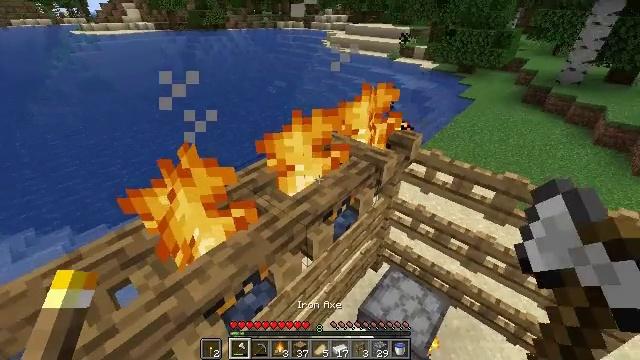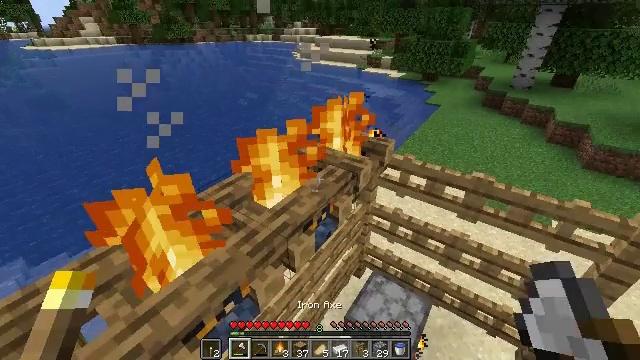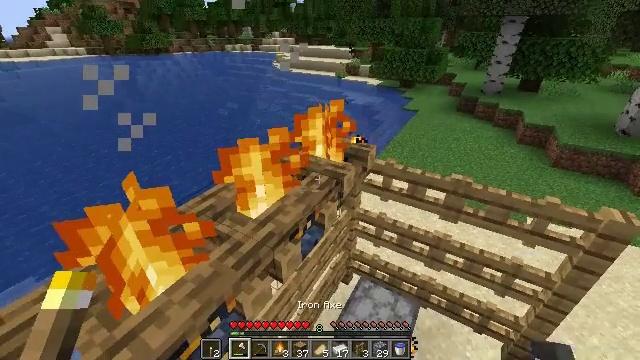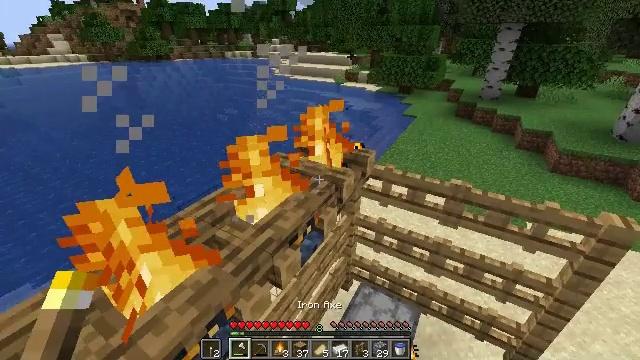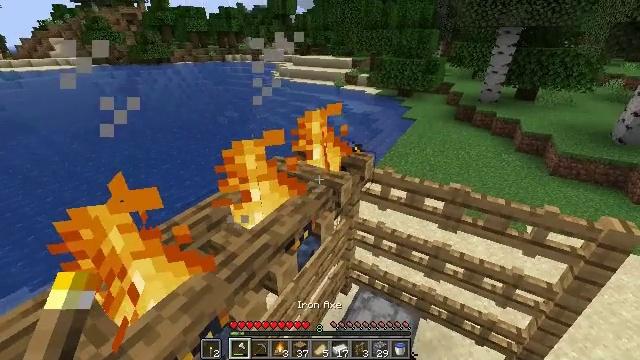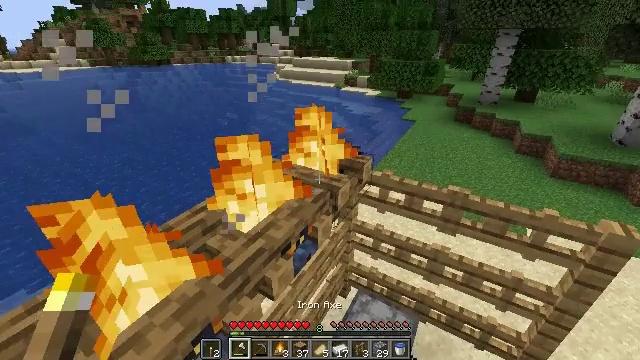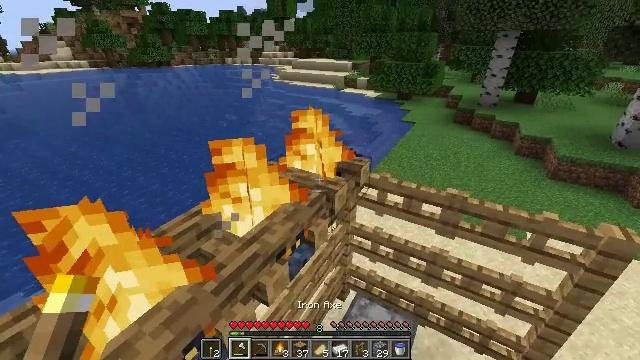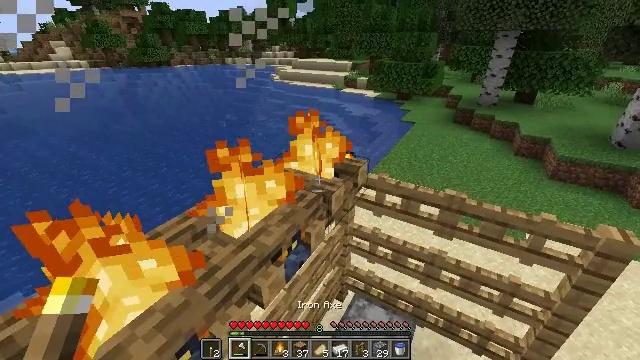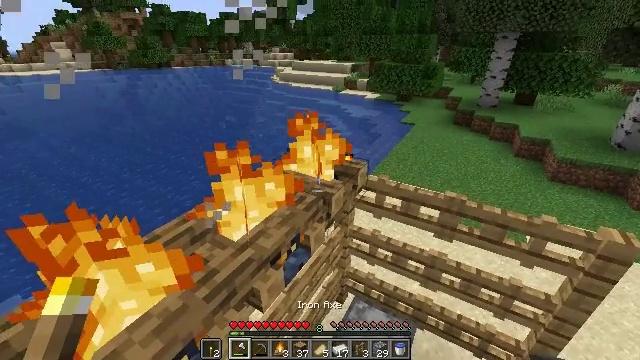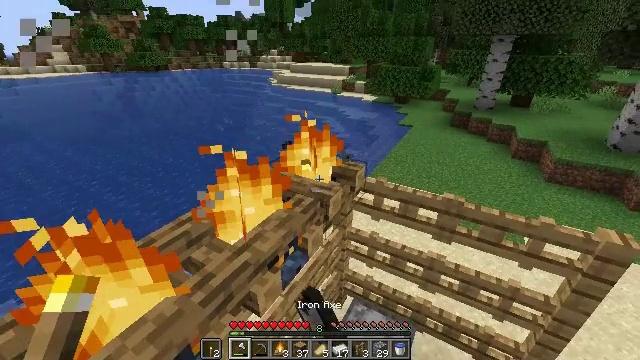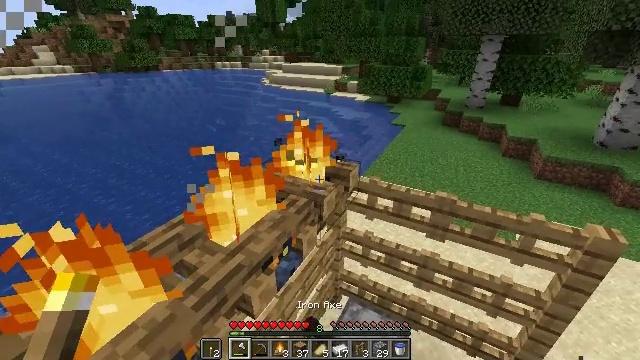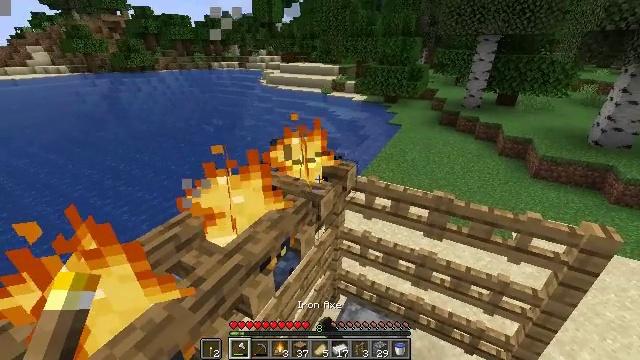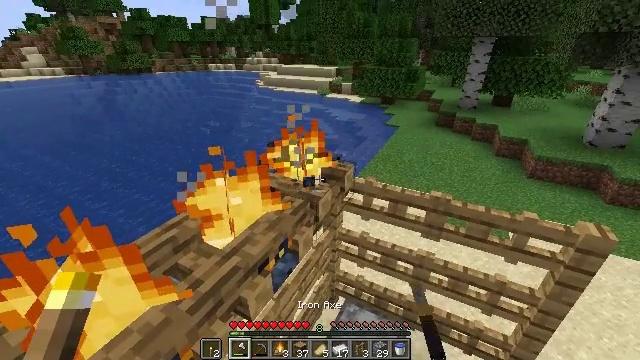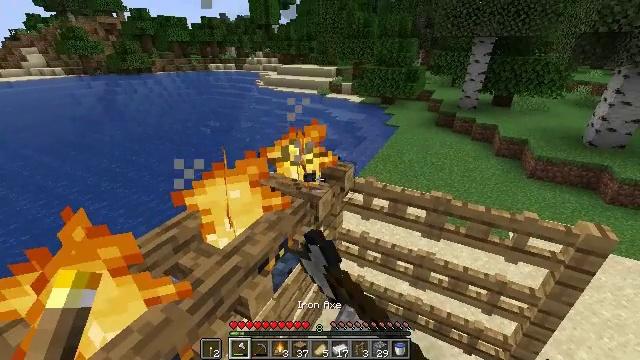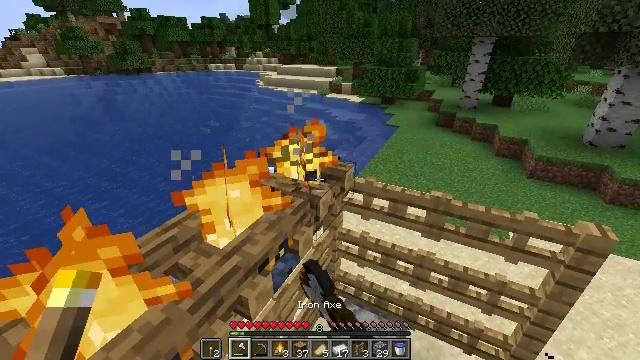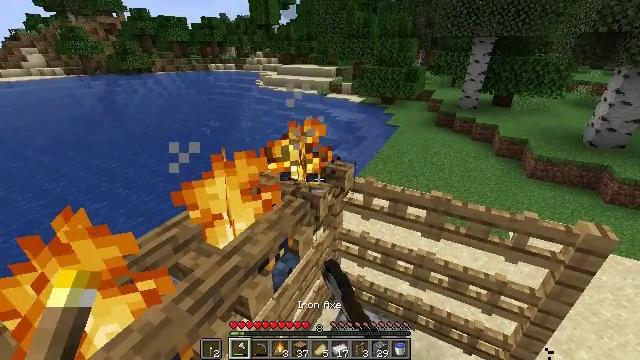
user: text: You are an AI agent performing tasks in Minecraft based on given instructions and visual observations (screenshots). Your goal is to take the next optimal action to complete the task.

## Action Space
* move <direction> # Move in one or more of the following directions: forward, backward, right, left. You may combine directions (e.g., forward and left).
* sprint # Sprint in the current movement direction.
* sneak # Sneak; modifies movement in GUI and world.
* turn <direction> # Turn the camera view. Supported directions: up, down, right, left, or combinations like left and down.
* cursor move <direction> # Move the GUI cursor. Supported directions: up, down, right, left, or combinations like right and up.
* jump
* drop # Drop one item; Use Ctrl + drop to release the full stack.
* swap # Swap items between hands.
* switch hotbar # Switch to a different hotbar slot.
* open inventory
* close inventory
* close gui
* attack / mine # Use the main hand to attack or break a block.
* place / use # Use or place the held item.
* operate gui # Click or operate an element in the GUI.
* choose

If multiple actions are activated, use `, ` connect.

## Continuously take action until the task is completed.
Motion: motion action
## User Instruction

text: Gather up the campfire.
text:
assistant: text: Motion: sneak, turn right and up
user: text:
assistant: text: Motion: sneak, turn right and up
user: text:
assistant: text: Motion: sneak, turn up
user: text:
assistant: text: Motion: move forward and move right, sneak
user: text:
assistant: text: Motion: move forward and move right, sneak
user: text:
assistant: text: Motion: move forward and move right, sneak
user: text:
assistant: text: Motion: move forward, sneak
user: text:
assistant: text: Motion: sneak, attack / mine
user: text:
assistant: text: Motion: sneak, attack / mine
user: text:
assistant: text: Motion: sneak, turn right, attack / mine
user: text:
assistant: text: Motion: sneak, attack / mine
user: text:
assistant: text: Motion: sneak, attack / mine
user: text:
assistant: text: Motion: sneak, attack / mine
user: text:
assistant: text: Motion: sneak, attack / mine
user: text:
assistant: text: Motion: sneak, attack / mine
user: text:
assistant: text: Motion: sneak, attack / mine
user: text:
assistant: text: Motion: sneak, attack / mine
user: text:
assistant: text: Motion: sneak, attack / mine
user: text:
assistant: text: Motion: sneak, attack / mine
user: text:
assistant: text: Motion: sneak, attack / mine
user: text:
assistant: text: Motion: sneak, attack / mine
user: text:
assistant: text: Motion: sneak, attack / mine
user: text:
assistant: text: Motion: sneak, attack / mine